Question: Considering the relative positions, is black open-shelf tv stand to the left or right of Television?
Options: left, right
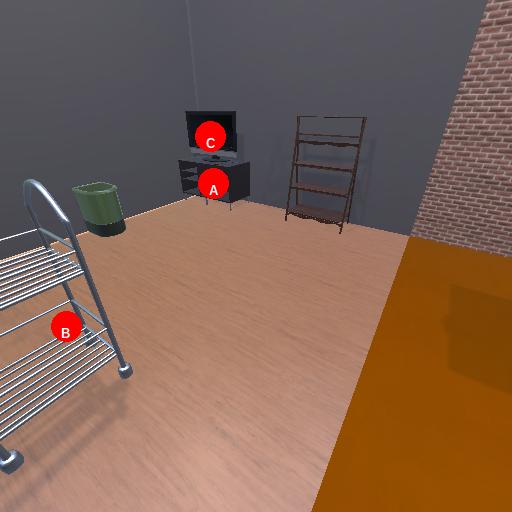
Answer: left